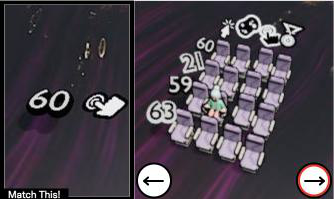
Task: seats
Answer: no